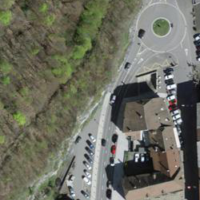
EUNIS habitat code: 23
Species observed at this site:
Asplenium ruta-muraria